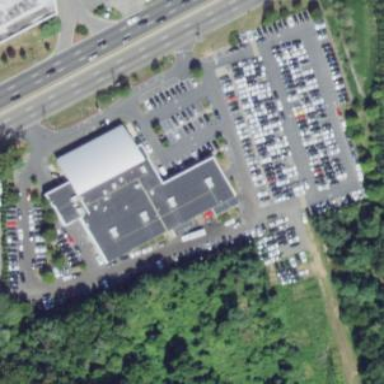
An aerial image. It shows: Car shop building.